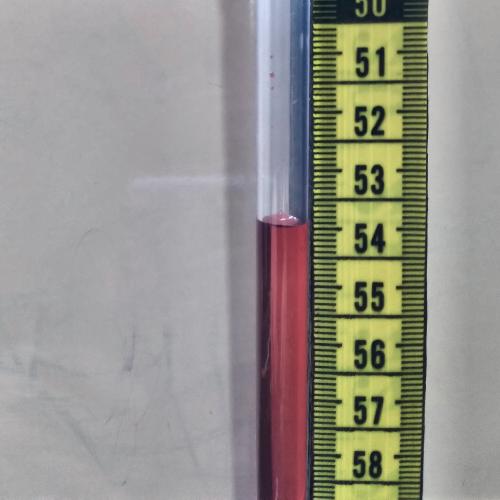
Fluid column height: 53.9 cm